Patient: sex F, age 73
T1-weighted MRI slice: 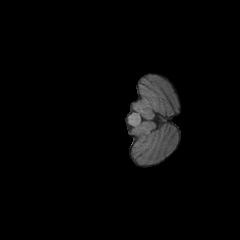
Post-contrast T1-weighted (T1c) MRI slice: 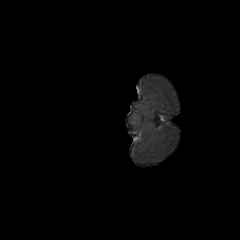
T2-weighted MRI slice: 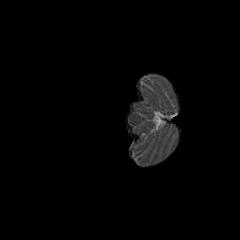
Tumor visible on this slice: no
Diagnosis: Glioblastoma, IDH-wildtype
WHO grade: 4